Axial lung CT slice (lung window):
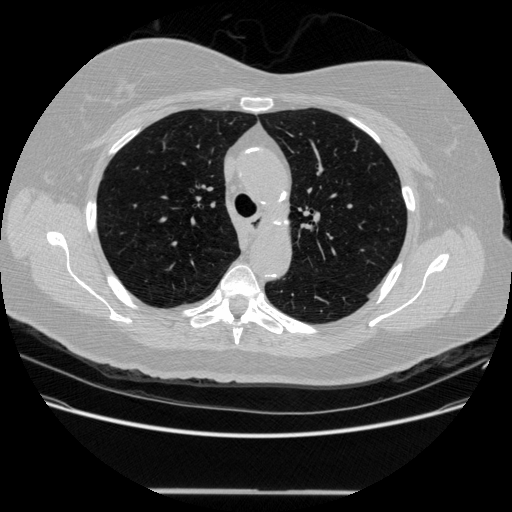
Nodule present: no